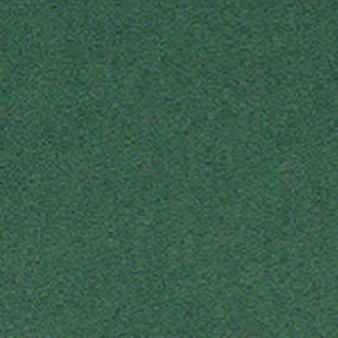
Label: other